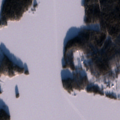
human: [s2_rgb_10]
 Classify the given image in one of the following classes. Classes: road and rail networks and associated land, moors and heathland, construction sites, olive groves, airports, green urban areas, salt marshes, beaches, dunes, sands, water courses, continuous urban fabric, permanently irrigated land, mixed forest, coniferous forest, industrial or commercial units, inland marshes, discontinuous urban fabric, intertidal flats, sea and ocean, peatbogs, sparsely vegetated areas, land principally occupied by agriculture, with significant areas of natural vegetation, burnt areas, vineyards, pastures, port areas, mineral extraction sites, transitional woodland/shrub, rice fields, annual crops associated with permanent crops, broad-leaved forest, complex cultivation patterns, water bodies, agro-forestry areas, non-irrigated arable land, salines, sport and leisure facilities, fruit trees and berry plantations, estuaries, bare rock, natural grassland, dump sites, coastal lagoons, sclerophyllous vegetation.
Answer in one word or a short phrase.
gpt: land principally occupied by agriculture, with significant areas of natural vegetation, coniferous forest, mixed forest, peatbogs, water bodies